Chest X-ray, PA view. Patient: 26 years old, sex F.
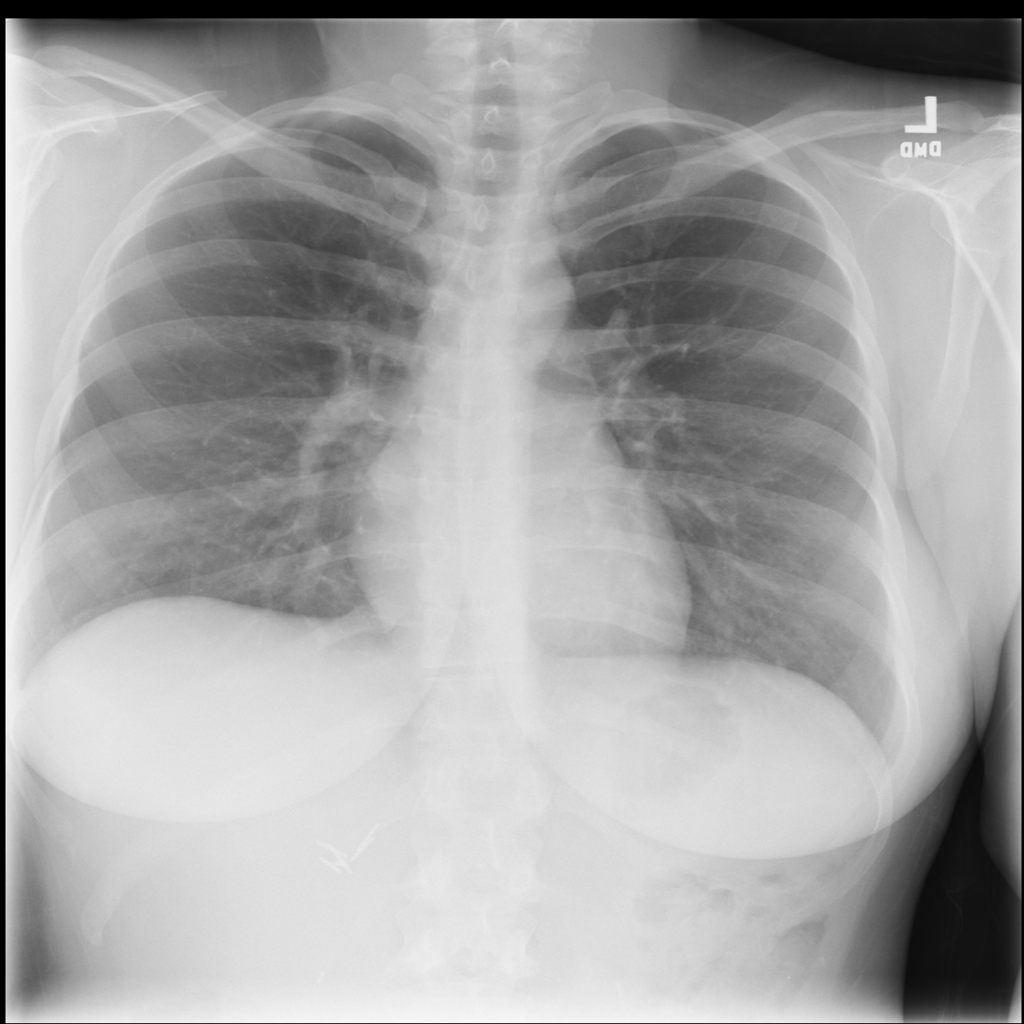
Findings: No Finding